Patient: sex F, age 70
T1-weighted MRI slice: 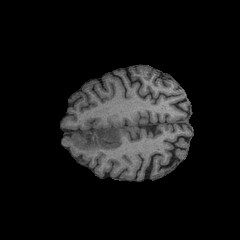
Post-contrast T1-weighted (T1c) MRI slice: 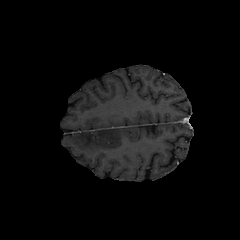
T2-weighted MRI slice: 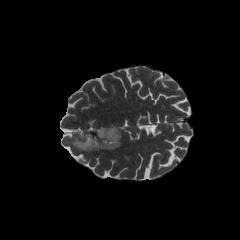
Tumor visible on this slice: yes
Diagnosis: Oligodendroglioma, IDH-mutant, 1p/19q-codeleted
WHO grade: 2